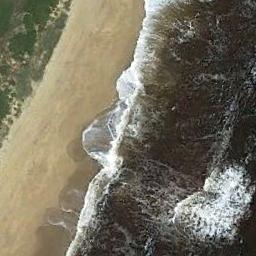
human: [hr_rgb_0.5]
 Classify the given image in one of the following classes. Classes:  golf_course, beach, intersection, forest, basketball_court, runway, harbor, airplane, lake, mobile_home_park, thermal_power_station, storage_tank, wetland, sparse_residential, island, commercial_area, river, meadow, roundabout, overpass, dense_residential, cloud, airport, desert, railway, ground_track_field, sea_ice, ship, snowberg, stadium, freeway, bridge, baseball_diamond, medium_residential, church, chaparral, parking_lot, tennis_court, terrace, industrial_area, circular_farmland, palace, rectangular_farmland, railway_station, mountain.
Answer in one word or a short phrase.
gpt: beach